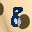
Label: 8